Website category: sports
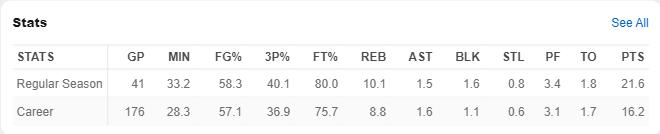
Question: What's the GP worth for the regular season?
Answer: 41

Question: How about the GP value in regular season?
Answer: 41

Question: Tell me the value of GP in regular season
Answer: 41

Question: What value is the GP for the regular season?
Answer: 41

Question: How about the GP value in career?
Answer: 176

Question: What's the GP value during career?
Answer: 176

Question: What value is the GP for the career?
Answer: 176

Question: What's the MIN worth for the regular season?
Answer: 33.2

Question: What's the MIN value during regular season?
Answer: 33.2

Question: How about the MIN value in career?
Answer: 28.3

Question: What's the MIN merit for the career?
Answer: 28.3

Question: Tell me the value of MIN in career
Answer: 28.3

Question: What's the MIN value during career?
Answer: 28.3

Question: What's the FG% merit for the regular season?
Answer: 58.3

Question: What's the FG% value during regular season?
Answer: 58.3

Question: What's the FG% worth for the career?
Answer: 57.1

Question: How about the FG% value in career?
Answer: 57.1

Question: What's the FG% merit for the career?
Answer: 57.1

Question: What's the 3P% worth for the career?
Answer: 36.9

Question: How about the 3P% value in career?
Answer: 36.9

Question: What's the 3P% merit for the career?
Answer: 36.9

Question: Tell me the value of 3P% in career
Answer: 36.9

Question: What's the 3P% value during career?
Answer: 36.9

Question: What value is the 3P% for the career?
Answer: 36.9

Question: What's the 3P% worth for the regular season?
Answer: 40.1

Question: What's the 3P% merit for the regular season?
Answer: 40.1

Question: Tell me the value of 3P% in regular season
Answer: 40.1

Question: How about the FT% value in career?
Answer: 75.7

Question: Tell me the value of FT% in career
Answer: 75.7

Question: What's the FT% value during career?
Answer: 75.7

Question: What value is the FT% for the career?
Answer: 75.7

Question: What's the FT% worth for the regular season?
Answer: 80.0

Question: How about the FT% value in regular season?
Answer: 80.0

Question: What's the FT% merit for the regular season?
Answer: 80.0

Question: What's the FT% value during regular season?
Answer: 80.0

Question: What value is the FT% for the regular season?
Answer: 80.0

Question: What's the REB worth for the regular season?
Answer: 10.1

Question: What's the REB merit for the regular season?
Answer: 10.1

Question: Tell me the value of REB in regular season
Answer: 10.1

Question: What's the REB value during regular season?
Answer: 10.1

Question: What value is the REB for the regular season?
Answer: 10.1

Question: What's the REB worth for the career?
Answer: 8.8

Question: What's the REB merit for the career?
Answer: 8.8

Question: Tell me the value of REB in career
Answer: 8.8

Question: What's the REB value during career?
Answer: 8.8

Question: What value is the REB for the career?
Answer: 8.8

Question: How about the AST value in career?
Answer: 1.6

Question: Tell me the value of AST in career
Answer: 1.6

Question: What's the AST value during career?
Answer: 1.6

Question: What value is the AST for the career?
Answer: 1.6

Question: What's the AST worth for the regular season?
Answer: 1.5

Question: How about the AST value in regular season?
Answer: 1.5

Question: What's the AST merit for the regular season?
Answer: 1.5

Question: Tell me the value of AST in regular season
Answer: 1.5

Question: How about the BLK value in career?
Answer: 1.1

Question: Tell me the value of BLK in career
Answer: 1.1

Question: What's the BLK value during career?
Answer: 1.1

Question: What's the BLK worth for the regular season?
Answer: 1.6

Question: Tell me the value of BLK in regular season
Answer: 1.6

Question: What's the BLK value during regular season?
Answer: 1.6

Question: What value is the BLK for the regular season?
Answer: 1.6

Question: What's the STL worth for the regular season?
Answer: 0.8

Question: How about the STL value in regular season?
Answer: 0.8

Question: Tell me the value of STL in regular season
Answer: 0.8